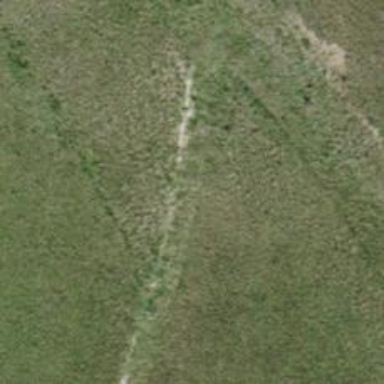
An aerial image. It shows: Path with pebblestone surface.